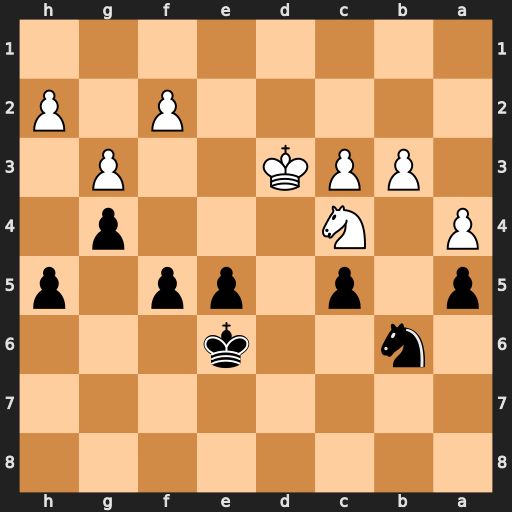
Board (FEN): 8/8/1n2k3/p1p1pp1p/P1N3p1/1PPK2P1/5P1P/8
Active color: b
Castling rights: -
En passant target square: -
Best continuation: e4+ Ke2 Nxc4